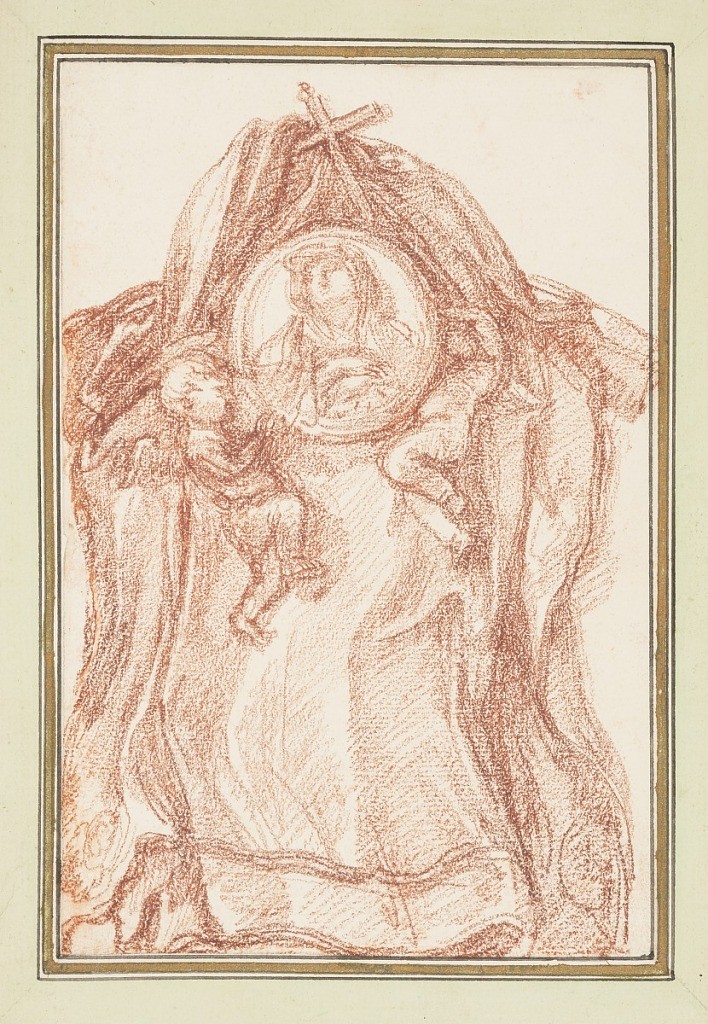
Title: Memorial to Sister Maria Raggi in S. Maria sopra Minerva
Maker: Jean-Robert Ango, French, active in Rome 1759 –1770, d. 1773
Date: ca. 1759–70
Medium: Red chalk on paper
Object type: Drawing
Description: Drawing after Gian Lorenzo Bernini's Memorial to Sister Maria Raggi in S. Maria sopra Minerva. Center is marble carved to look like drapery. Putti near top seem to support a large medallion with a portrait of Sister Maria Raggi. At the top is a cross.